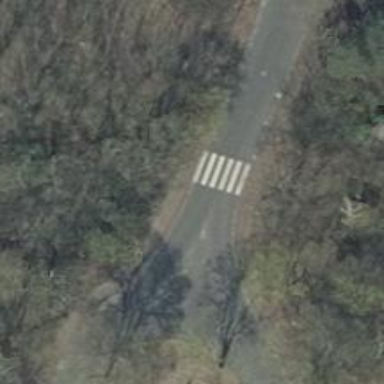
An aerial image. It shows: Uncontrolled road crossing.